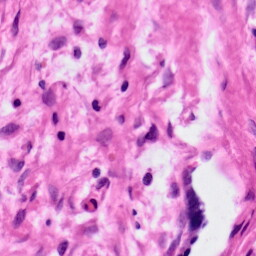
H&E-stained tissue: Ovarian